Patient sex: M
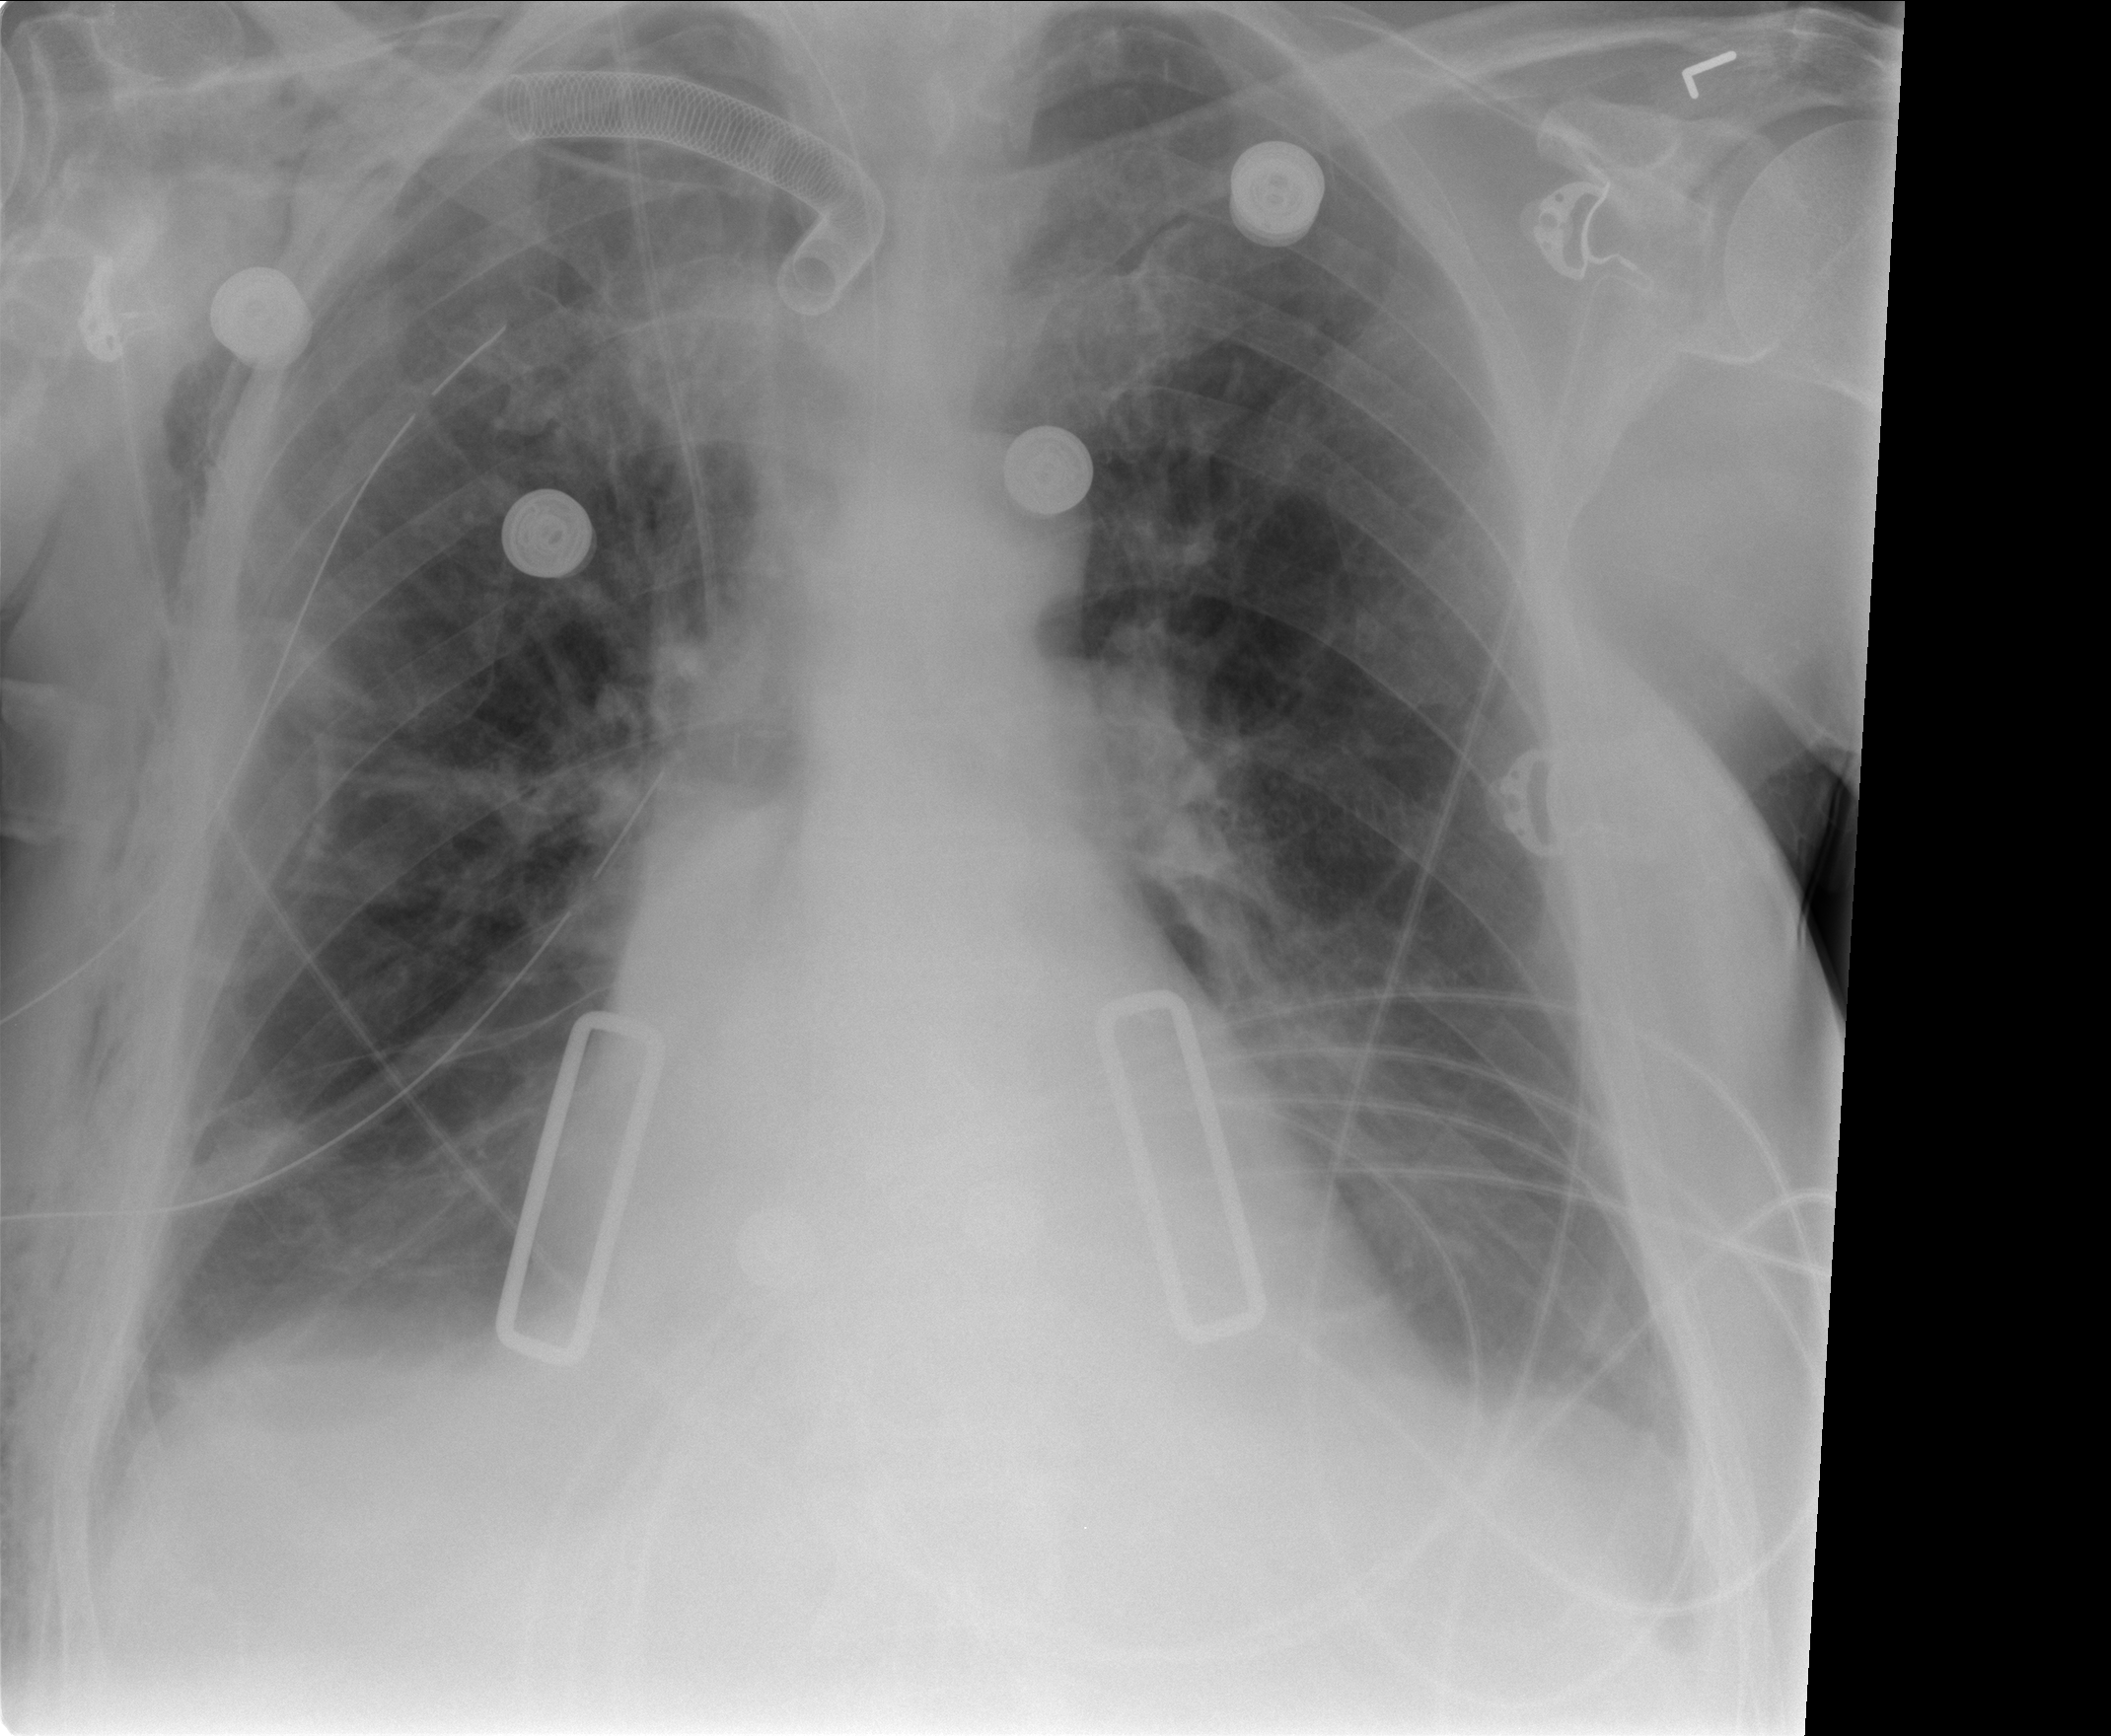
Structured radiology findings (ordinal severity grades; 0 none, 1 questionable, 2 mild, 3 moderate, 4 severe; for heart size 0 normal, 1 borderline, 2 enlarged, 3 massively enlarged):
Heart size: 2
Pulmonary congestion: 2
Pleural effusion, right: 1
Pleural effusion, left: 2
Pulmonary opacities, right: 2
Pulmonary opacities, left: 0
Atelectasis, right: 2
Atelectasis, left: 2